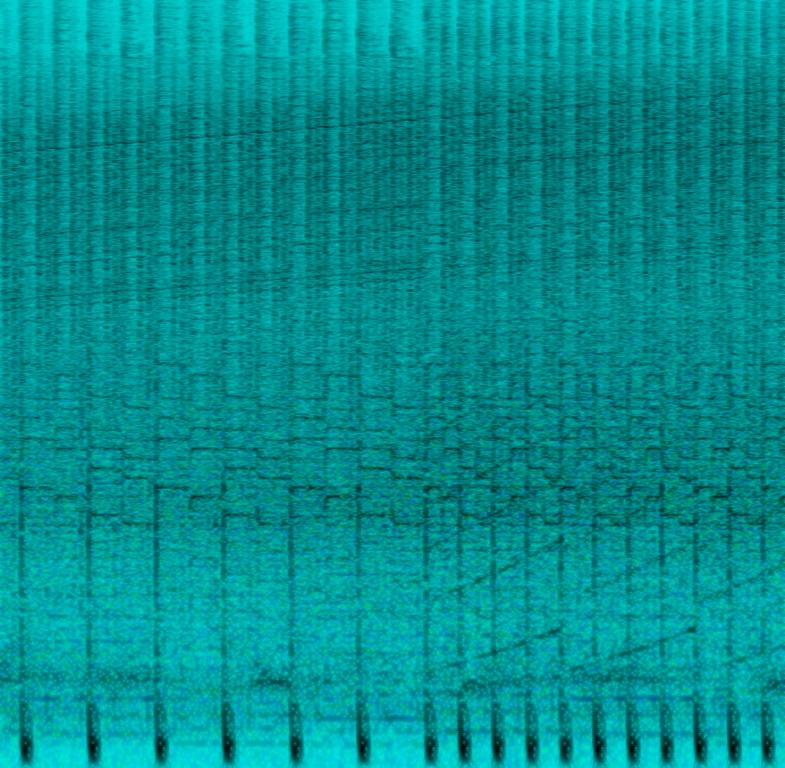
This song is an instrumental. The tempo is fast with vigorous drumming, thumping bass lines and keyboard arrangement with sounds of an ambulance or police van, menacing voices, grunting, incoherent vocal riff and whooshing sound of wind. This song is aggressive, vigorous, energetic trippy, trance like with the syncopated music giving it a eerie, sinister, creepy vibe. This song is a Hard Rock/Goth Rock.